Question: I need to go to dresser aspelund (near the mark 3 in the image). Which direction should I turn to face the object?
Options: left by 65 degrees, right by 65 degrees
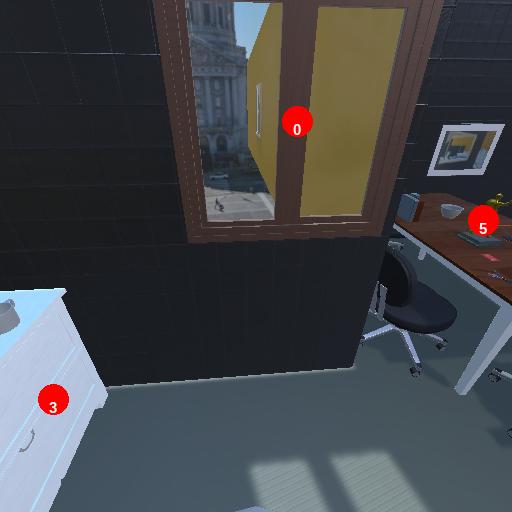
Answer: left by 65 degrees